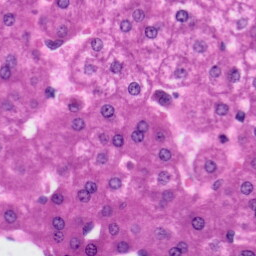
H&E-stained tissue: Liver